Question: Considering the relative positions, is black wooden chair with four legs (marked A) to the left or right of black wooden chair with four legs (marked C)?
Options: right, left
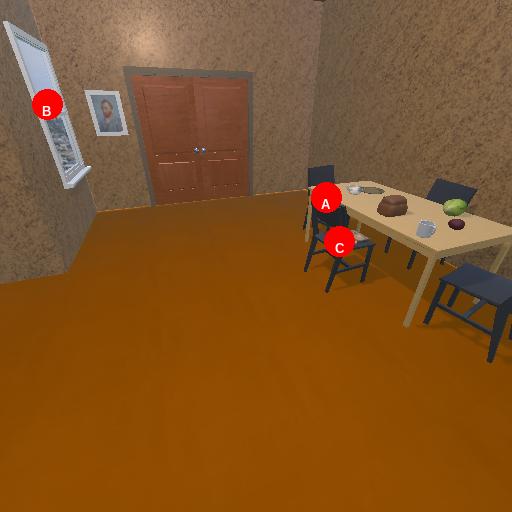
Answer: right